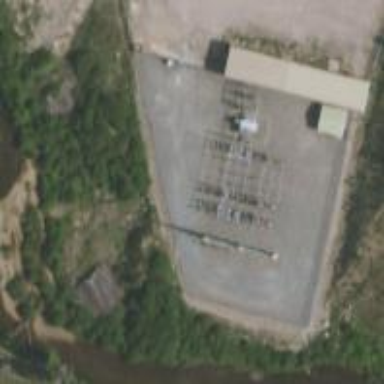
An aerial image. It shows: Power substation.